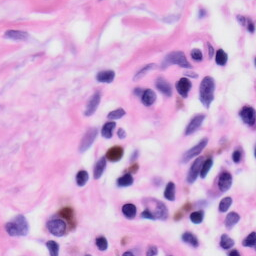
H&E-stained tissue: Skin